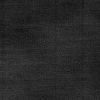
Atmospheric dust classification: dusty